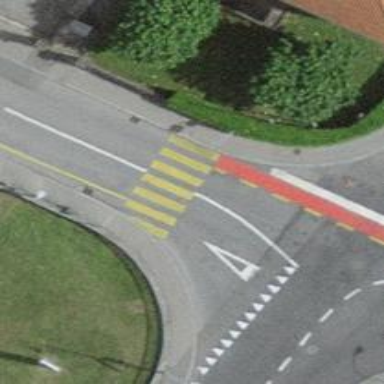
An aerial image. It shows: Zebra crossing on the road.